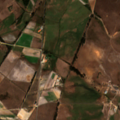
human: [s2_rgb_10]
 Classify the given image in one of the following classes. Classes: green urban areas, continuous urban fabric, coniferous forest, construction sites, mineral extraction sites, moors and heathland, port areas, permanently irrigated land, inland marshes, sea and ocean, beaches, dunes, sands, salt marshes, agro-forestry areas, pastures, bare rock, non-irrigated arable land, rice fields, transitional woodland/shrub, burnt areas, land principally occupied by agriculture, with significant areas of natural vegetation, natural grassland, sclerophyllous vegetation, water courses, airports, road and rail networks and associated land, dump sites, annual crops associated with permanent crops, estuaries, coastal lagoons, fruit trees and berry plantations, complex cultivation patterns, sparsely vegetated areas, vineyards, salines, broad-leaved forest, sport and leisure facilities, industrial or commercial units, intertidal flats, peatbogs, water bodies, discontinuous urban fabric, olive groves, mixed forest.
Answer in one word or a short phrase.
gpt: permanently irrigated land, pastures